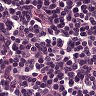
Metastatic tissue present: no